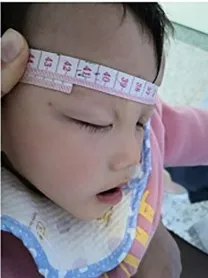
Microcephaly.
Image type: medical_photograph (oral_photograph)